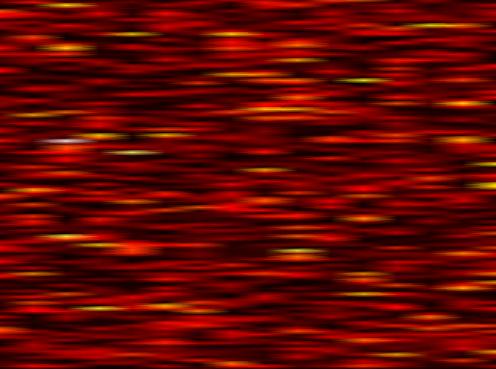
Label: UFMC